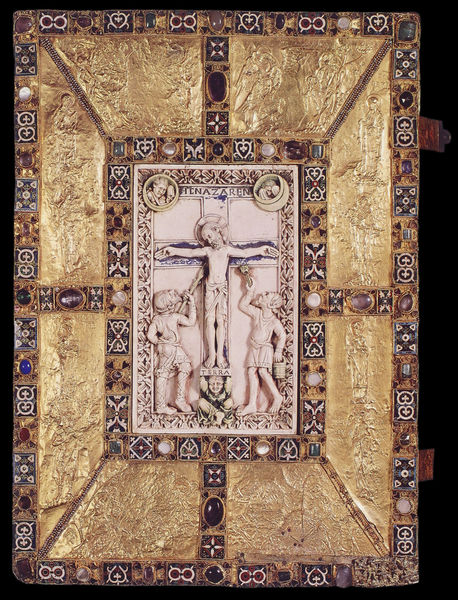
Titel: Buchdeckel des Codex Aureus von Echternach
Institution: Nürnberg, Germanisches Nationalmuseum
Schlagwörter: blau, mann, männer, bibel, stein, gold, edelsteine, schrift, lanze, soldaten, tafel, foto, deckel, buch, kreuz, religion, pinsel, pracht, schnitzerei, buchdeckel, einband, bucheinband, sad, christus, jesus, kreuzigung, mittelalter, death, gekreuzigt, quadrat, christentum, handschrift, schließe, elfenbein, love, god, learn, heilgenschein, schließen, terra, power, cbuch